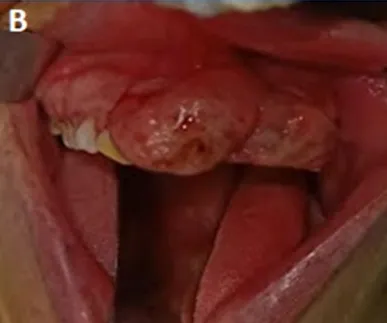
Intraoral view of a pink non-pigmented 4cm sized tumor of the maxillary gingival.
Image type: pathology (fish)